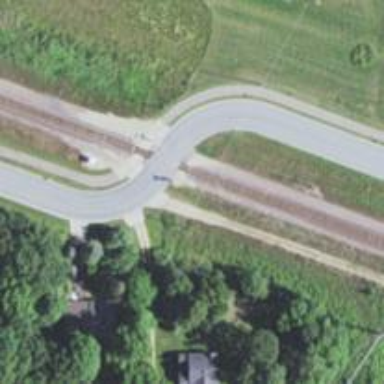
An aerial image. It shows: Railway crossing.